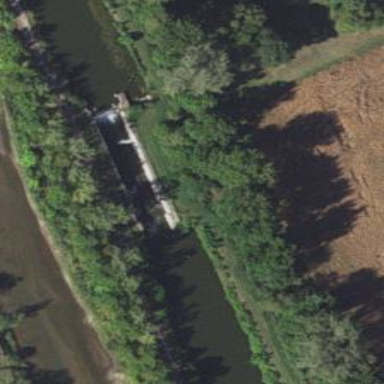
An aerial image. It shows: Canal.